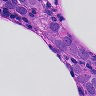
Metastatic tissue present: yes